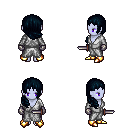
a pixel art fantasy rpg character, female body template, dark elf, purple skin, white robe, metal pants, raven right-swept hairstyle, metal gloves, gold boots, dagger, four views (front, back, left, right), 2x2 character sprite sheet, small pixel art, hard edges, no anti-aliasing